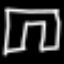
Label: pants